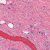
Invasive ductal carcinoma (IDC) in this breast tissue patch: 0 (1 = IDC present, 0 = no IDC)